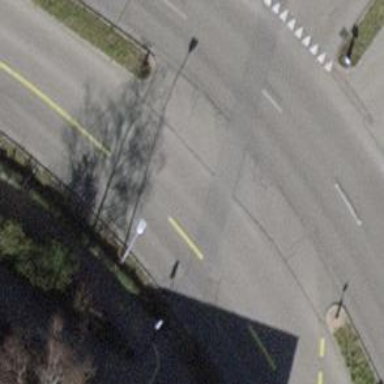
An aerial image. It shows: Residential road with asphalt surface.